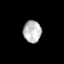
Tissue: lung
Cell type: Epithelial cells
Senescence score: 0.1493
Nuclear area (px): 392
Mean DAPI intensity: 185.878